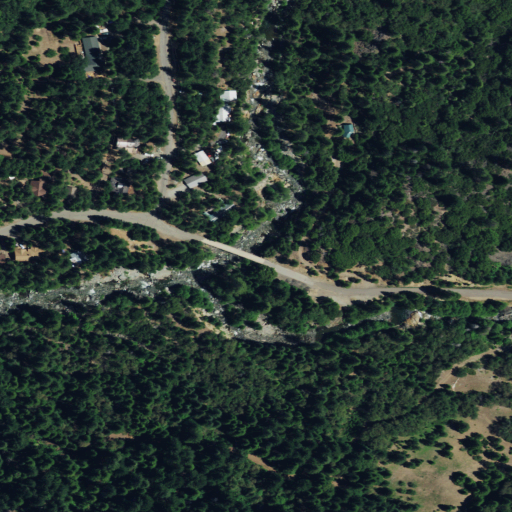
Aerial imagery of valley in California named Haypress Valley containing evergreen forest, open development, shrub, and medium intensity development